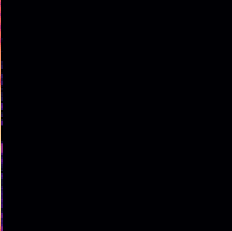
Sound class: Chainsaw